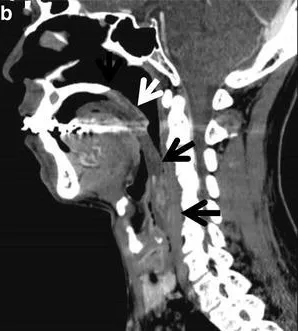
Radiological findings. A, b: Contrast-enhanced computed tomography scans revealed that the tumor (arrow) occupied the oral cavity to the esophagus (a axial, b sagittal).
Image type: radiology (ct)